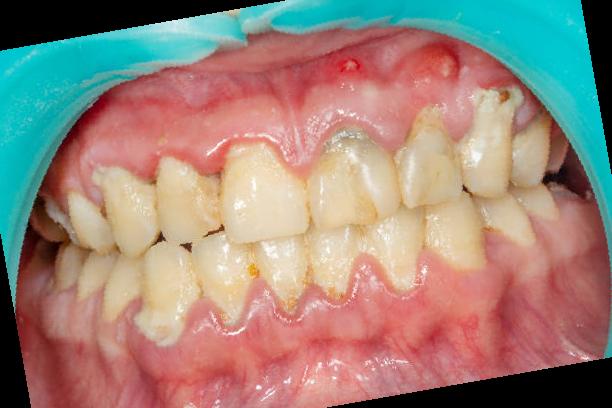
Condition: Calculus